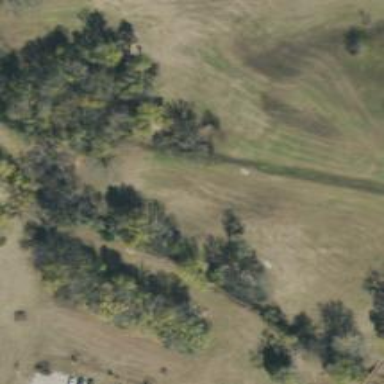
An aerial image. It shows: Grassy area designated as golf fairway.